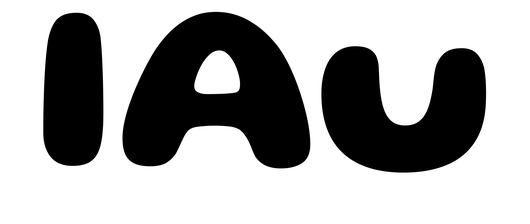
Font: Gluten_Bold